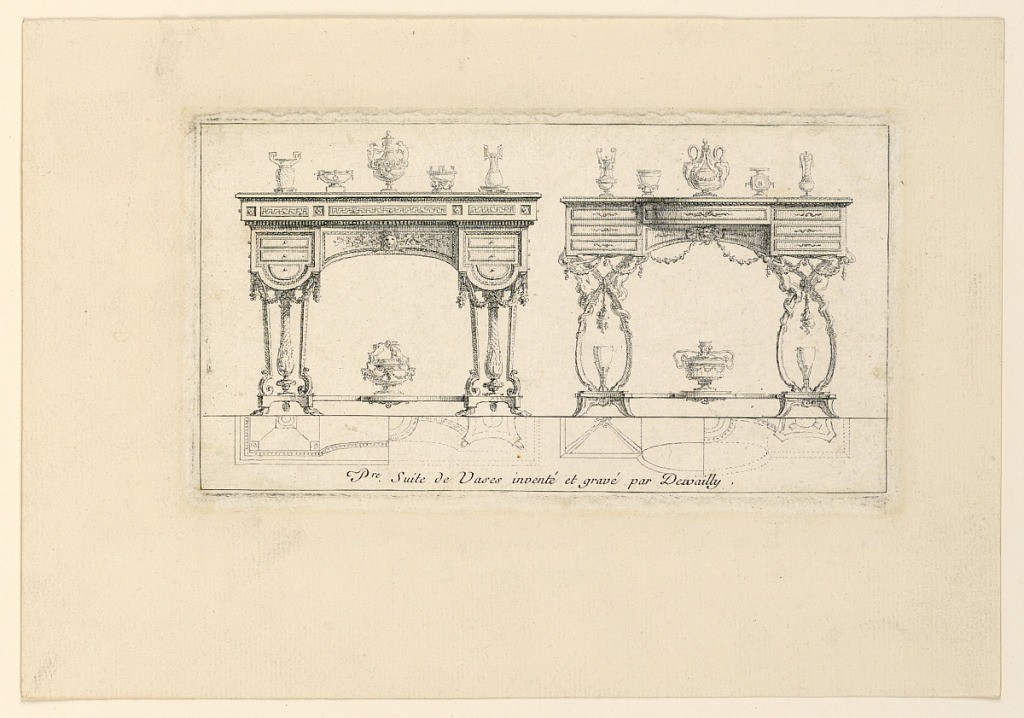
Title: Primiere Suite de Vases
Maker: Charles de Wailly, French, 1729 – 1798
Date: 1780–1790
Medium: Etching on paper
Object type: Print
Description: Five vases on the top of each of two consoles, one underneath. The console at right has goblets between curcing supports on either side. At bottom, plans of top and bottom levels and "Pre Suite de Vases inventé et gravé par Dewailly". Framing line.